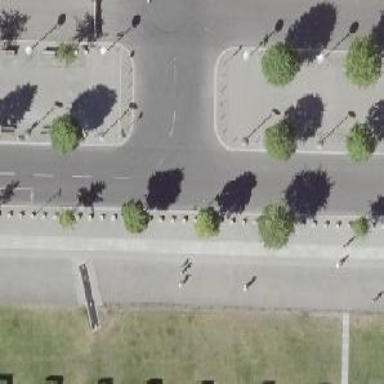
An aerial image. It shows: Unmarked road crossing.